二年级 · 算术
一共要折 100 只千纸鹤。华华前两天一共折了多少只千纸鹤? 如果第三天折了 35 只, 她第三天能折完全部的千纸鹤吗?

我第一天折了 28 只,第二天折了 32 只。

华华
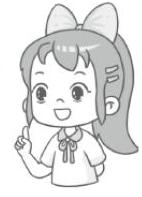
答案: : $28+32=60$ (只)

$60+35=95$ (只)

$95<100$

答: 华华前两天一共折了 60 只千纸鹤, 她第三天不能折完全部的千纸鹤。